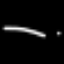
Label: line